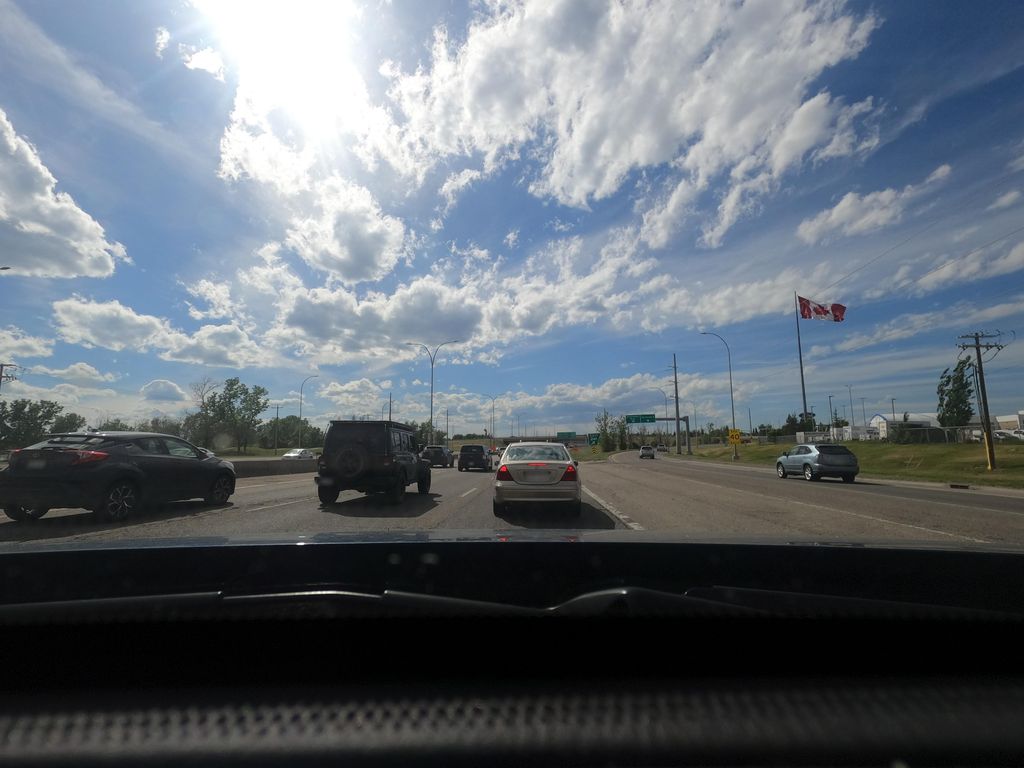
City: calgary